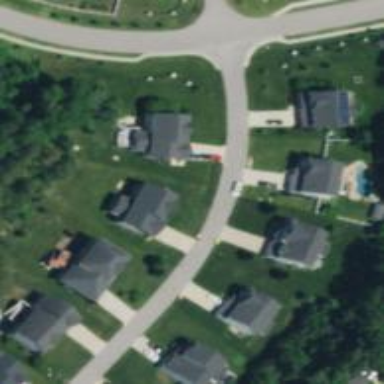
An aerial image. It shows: Driveway leading to service road.